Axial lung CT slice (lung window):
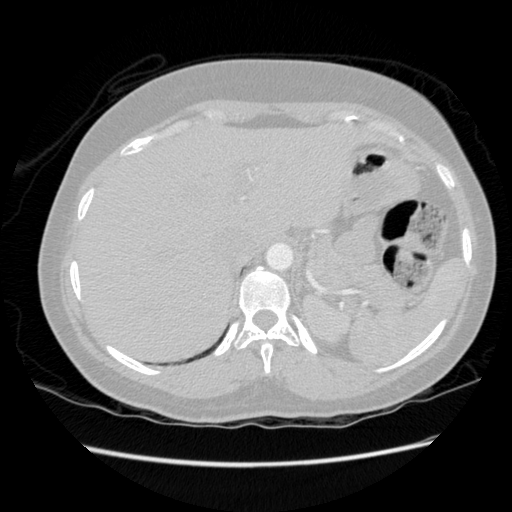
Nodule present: no